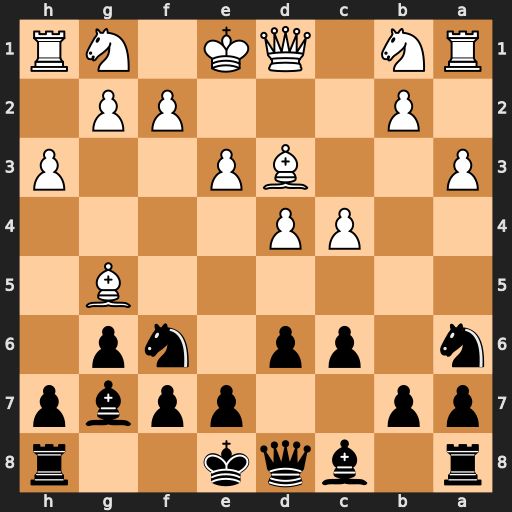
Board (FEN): r1bqk2r/pp2ppbp/n1pp1np1/6B1/2PP4/P2BP2P/1P3PP1/RN1QK1NR
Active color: b
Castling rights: KQkq
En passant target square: -
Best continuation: Qa5+ Nc3 Qxg5